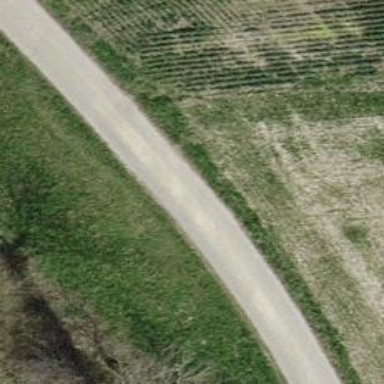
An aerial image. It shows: Well-maintained track road with grade 1 tracktype.